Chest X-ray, PA view. Patient: 67 years old, sex F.
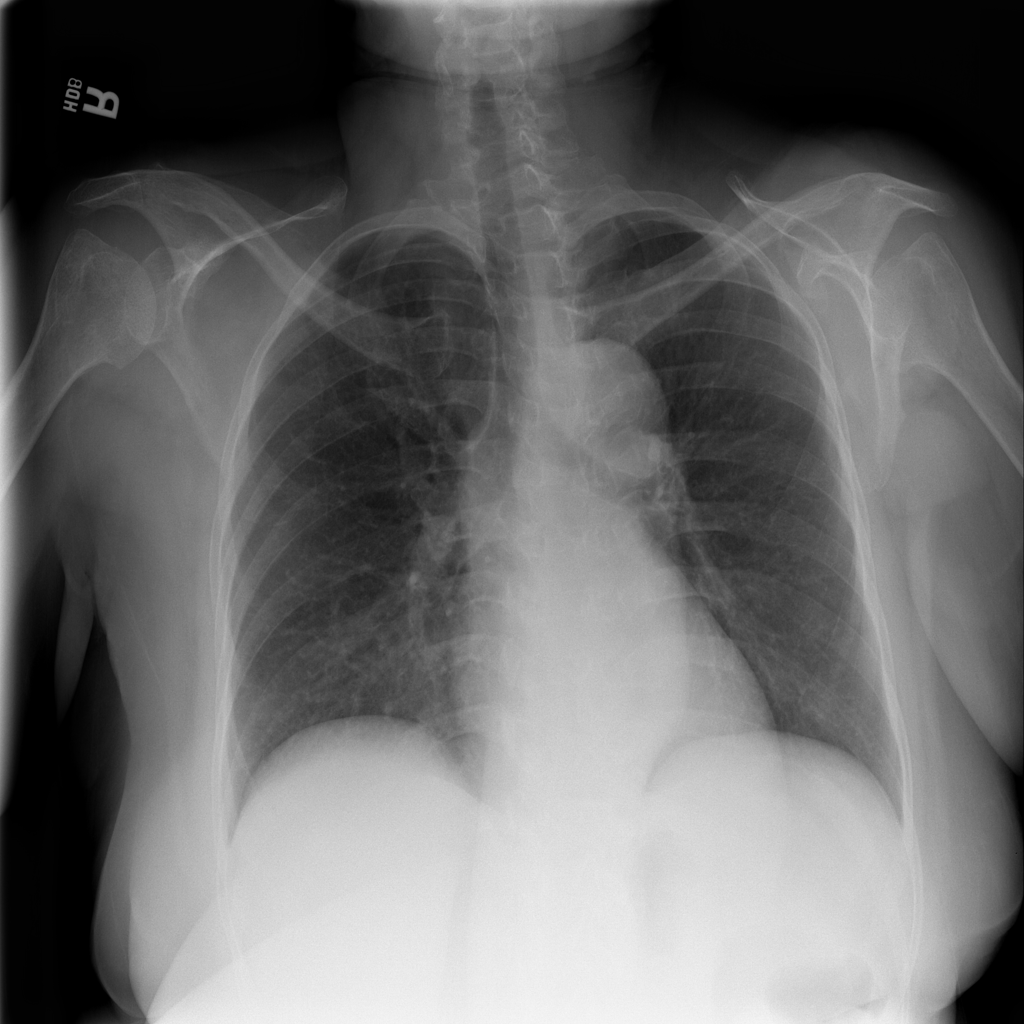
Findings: No Finding